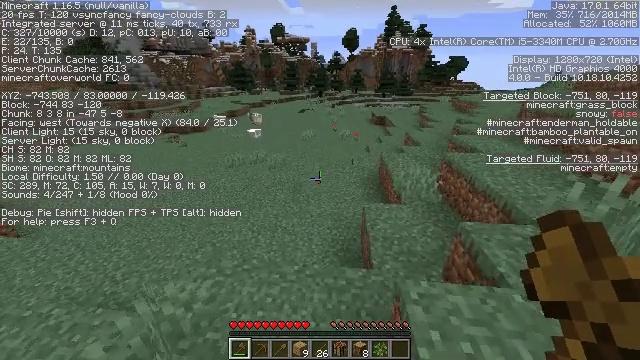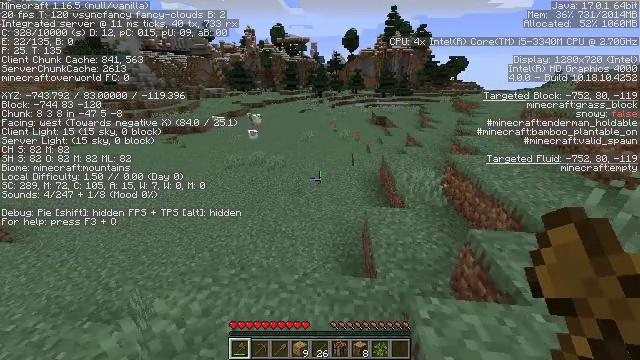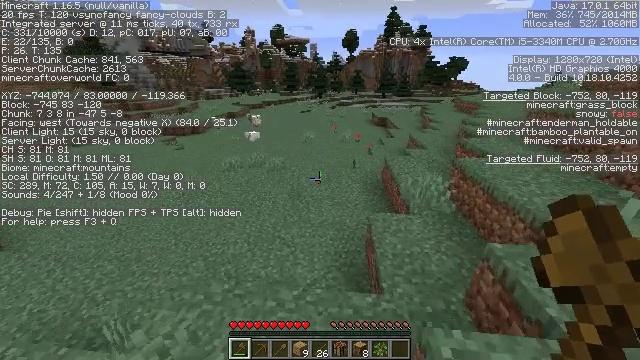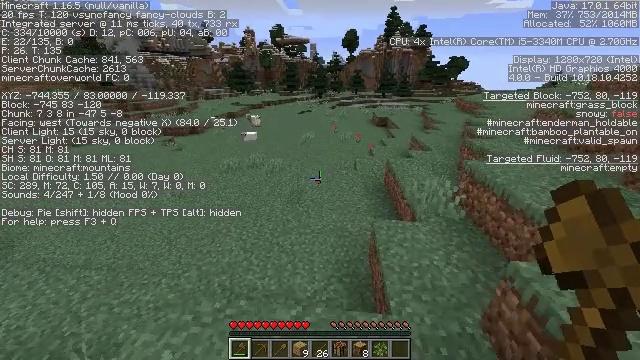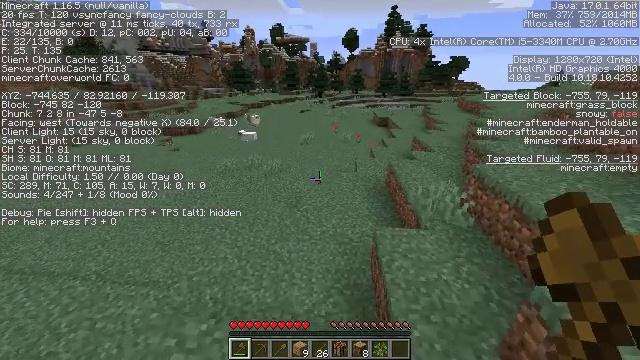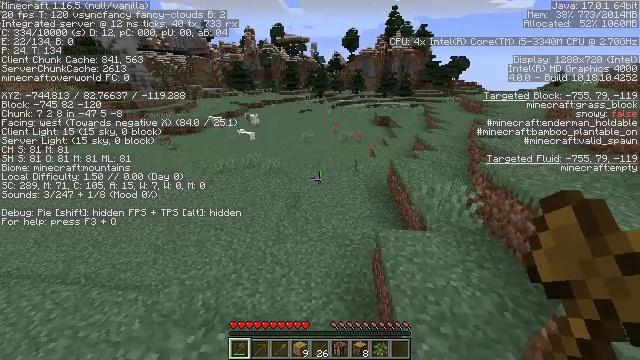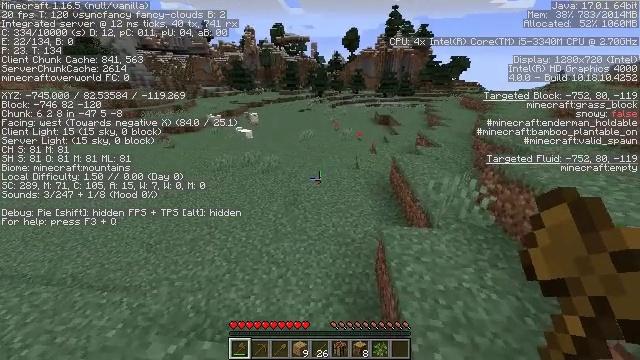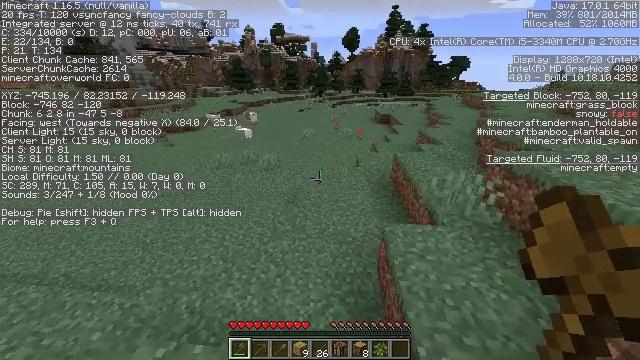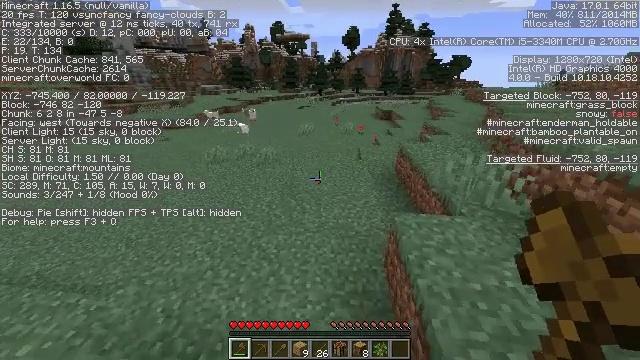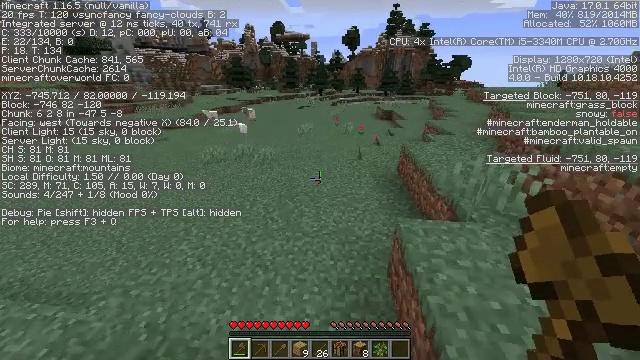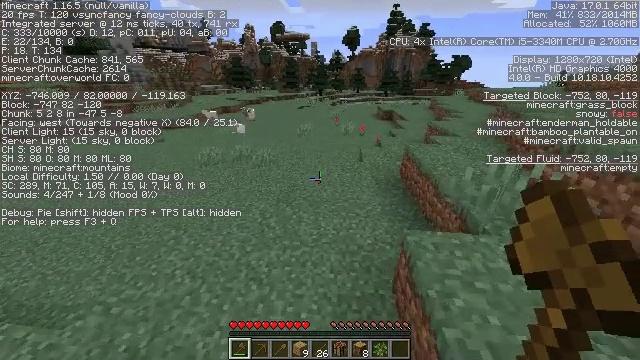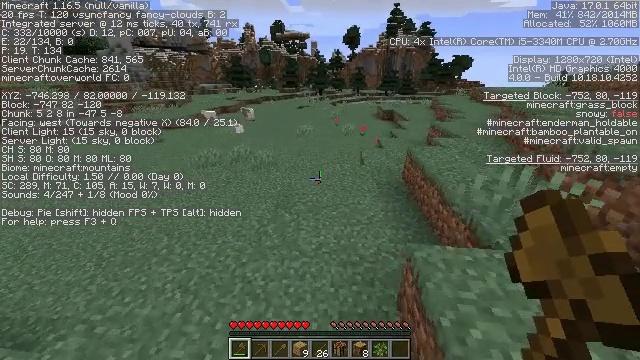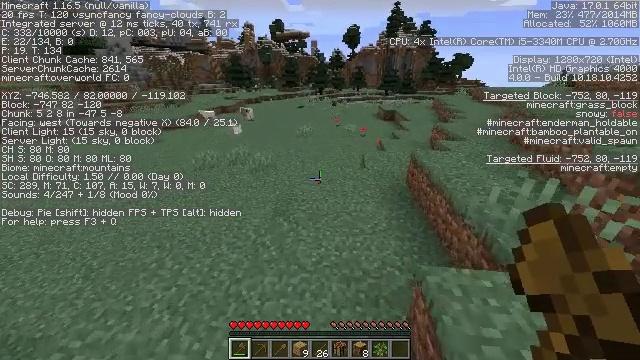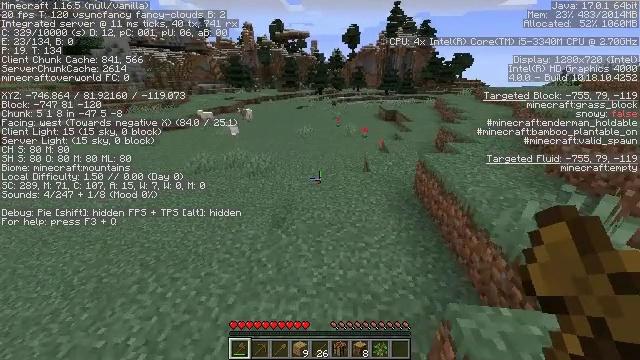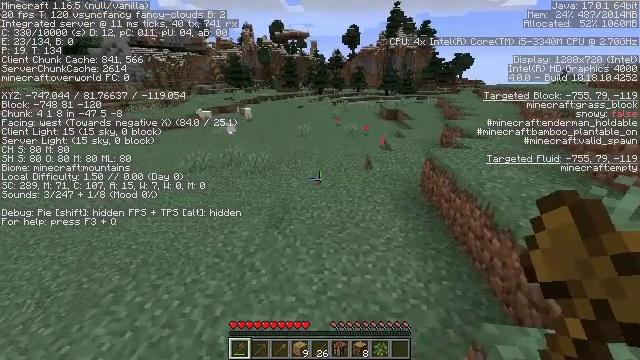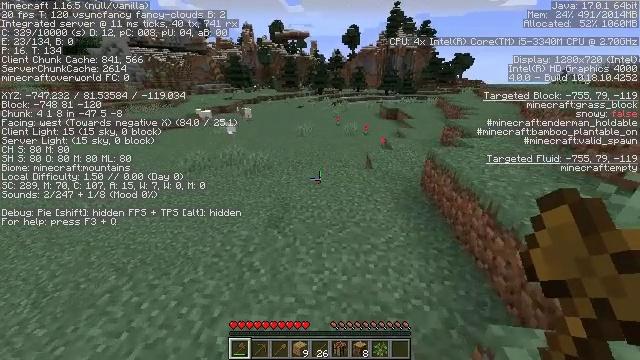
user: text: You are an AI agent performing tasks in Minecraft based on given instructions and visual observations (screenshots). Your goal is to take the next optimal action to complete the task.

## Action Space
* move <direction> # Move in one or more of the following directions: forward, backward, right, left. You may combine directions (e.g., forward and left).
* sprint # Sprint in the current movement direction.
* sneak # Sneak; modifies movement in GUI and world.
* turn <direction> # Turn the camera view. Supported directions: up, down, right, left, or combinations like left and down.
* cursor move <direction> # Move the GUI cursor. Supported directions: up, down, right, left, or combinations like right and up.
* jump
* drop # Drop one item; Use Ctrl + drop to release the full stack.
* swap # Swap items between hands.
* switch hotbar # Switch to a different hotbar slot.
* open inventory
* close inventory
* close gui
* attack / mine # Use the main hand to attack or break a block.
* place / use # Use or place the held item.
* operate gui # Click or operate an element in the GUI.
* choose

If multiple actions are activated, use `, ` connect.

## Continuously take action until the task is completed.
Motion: motion action
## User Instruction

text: Punch the spruce leaves to get saplings.
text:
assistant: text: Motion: move forward, sprint
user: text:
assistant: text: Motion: move forward, sprint
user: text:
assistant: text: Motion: move forward, sprint
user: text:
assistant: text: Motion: move forward, sprint
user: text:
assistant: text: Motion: move forward, sprint
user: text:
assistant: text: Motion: move forward
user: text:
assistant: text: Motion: move forward
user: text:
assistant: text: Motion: move forward
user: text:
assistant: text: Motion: move forward
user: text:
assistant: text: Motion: move forward
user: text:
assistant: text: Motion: move forward
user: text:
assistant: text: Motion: move forward
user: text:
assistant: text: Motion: move forward
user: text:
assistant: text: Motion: move forward
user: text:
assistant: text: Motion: move forward
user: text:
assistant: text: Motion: move forward
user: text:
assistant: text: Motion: move forward
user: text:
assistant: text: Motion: move forward
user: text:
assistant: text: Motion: move forward
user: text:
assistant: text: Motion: move forward
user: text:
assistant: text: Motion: move forward
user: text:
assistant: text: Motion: move forward
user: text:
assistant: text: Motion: move forward
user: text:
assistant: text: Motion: move forward
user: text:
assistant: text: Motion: move forward
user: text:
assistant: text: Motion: move forward
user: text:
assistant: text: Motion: move forward
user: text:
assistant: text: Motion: move forward
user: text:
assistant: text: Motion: move forward
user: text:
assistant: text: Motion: move forward